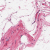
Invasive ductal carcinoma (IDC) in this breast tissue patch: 0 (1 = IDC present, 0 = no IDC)